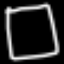
Label: square